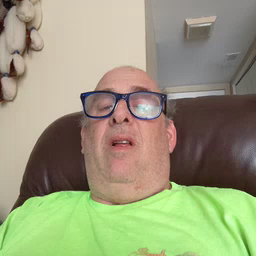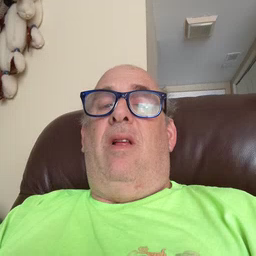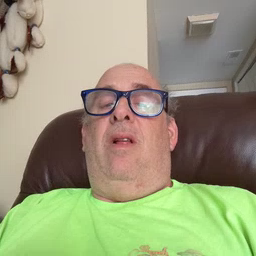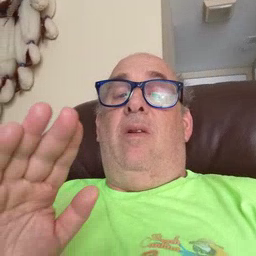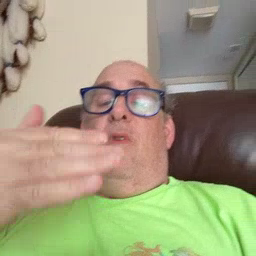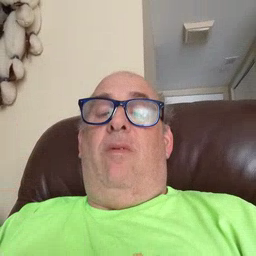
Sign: room